【题型】填空题　【知识点】平面几何　【难度】easy
如图, $AB$ 是 $\odot O$ 的直径, $\widehat{BC} = \widehat{BD}$, $\angle A = 20^\circ$, 则 $\angle BOD = \underline{\hspace{1cm}}$。

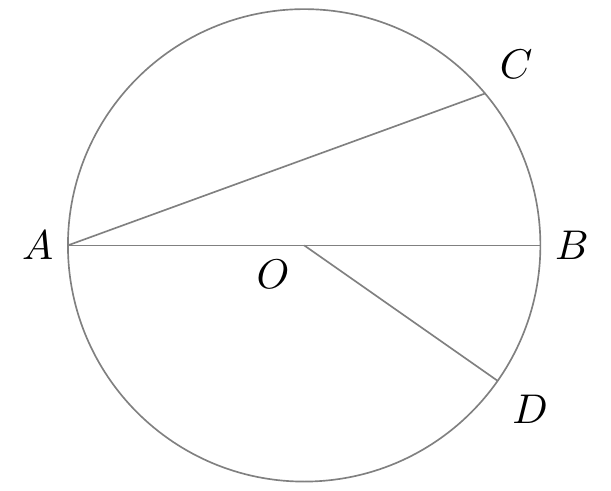
【解答】
解：$\because$ $\widehat{BC} = \widehat{BD}$, $\angle A = 20^\circ$,

$\therefore$ $\angle BOD = 2\angle A = 40^\circ$,

故答案为：40°。